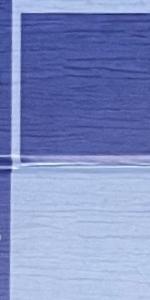
Label: Empty